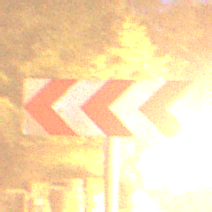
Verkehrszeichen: RichtungstafelnInKurvenGrossRechts
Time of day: Night
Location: Outdoor (Urban)
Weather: PartlyCloudy
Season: NotSpecified
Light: Artificial